Question: I've decided to build a route-planner for a game similar to Google Maps to expand my knowledge of graphs and to serve as portfolio project.
I've done my research and got to the conclusion that I need to represent the roads as nodes in a weighted graph but my understanding is that only intersections are represented.
My question is how would I also represent the shape of the road?
My reasoning on how to solve this product would be that the graph node would have the link-cost and then as data would hold an object (JSON) with the information pertaining to the road shape until the next node/intersection.
That poses some problems because what if I want to plan a route to the middle of a road. Take the figure below, I want to go from C to what is essentially between D and E but on the road above.
Figure:
Note that all of the roads are two ways so you can assume that the edges are directed and weighed.

I've tried to look into how OSM does this but the data size alone throws me off.
Any resources would be very appreciated :)
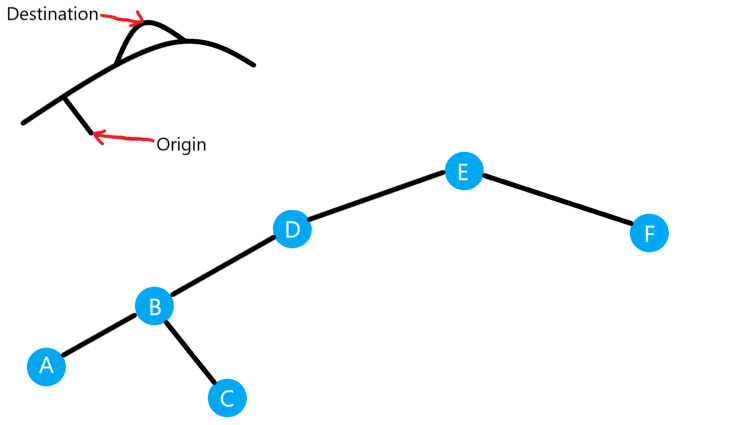
Answer: My recommendation , if you want a JSON based format, is to look into GeoJSON. This is a well established format that can represent both spatial/shape features, and non spatial features such as street names, addresses, etc. There is extensive documentation online , so I won't quote specific links. Also the GIS Stack Exchange is a good resource for this type of problem.